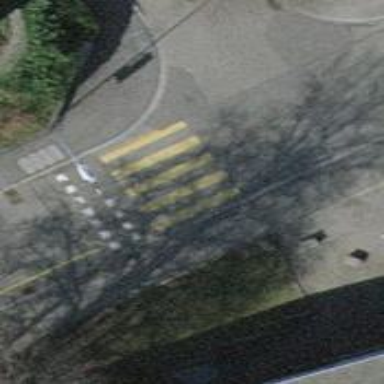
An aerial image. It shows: Uncontrolled zebra crossing on the road.